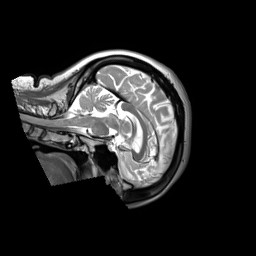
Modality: T2w
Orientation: sagittal
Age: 45
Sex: female
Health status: ill
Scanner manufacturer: siemens
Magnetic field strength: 3 T
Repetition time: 2.8 s
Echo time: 0.326 s